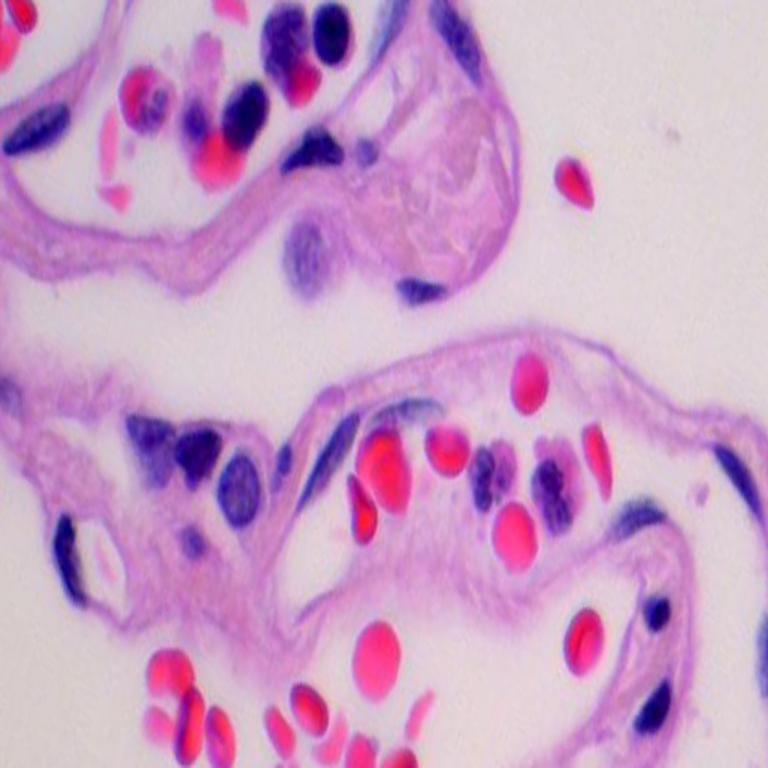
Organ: lung
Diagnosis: benign